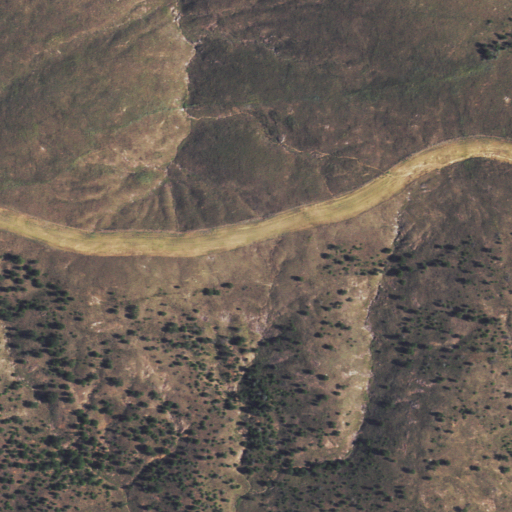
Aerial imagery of ridge(s) in Oklahoma named Jones Ridge containing grassland, shrub, medium intensity development, high intensity development, open development, and low intensity development